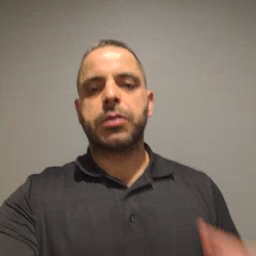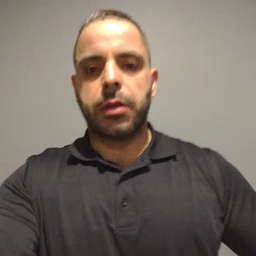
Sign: jacket